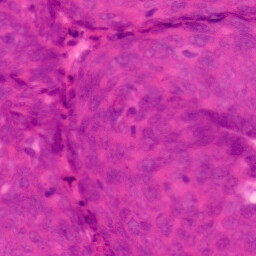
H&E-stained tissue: Colon